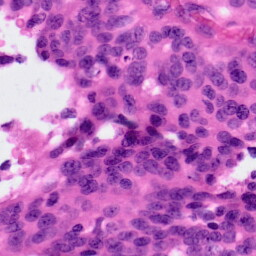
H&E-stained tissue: Ovarian